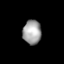
Tissue: lung
Cell type: Endothelial cells
Senescence score: 0.5777
Nuclear area (px): 437
Mean DAPI intensity: 161.611